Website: macys
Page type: gifting
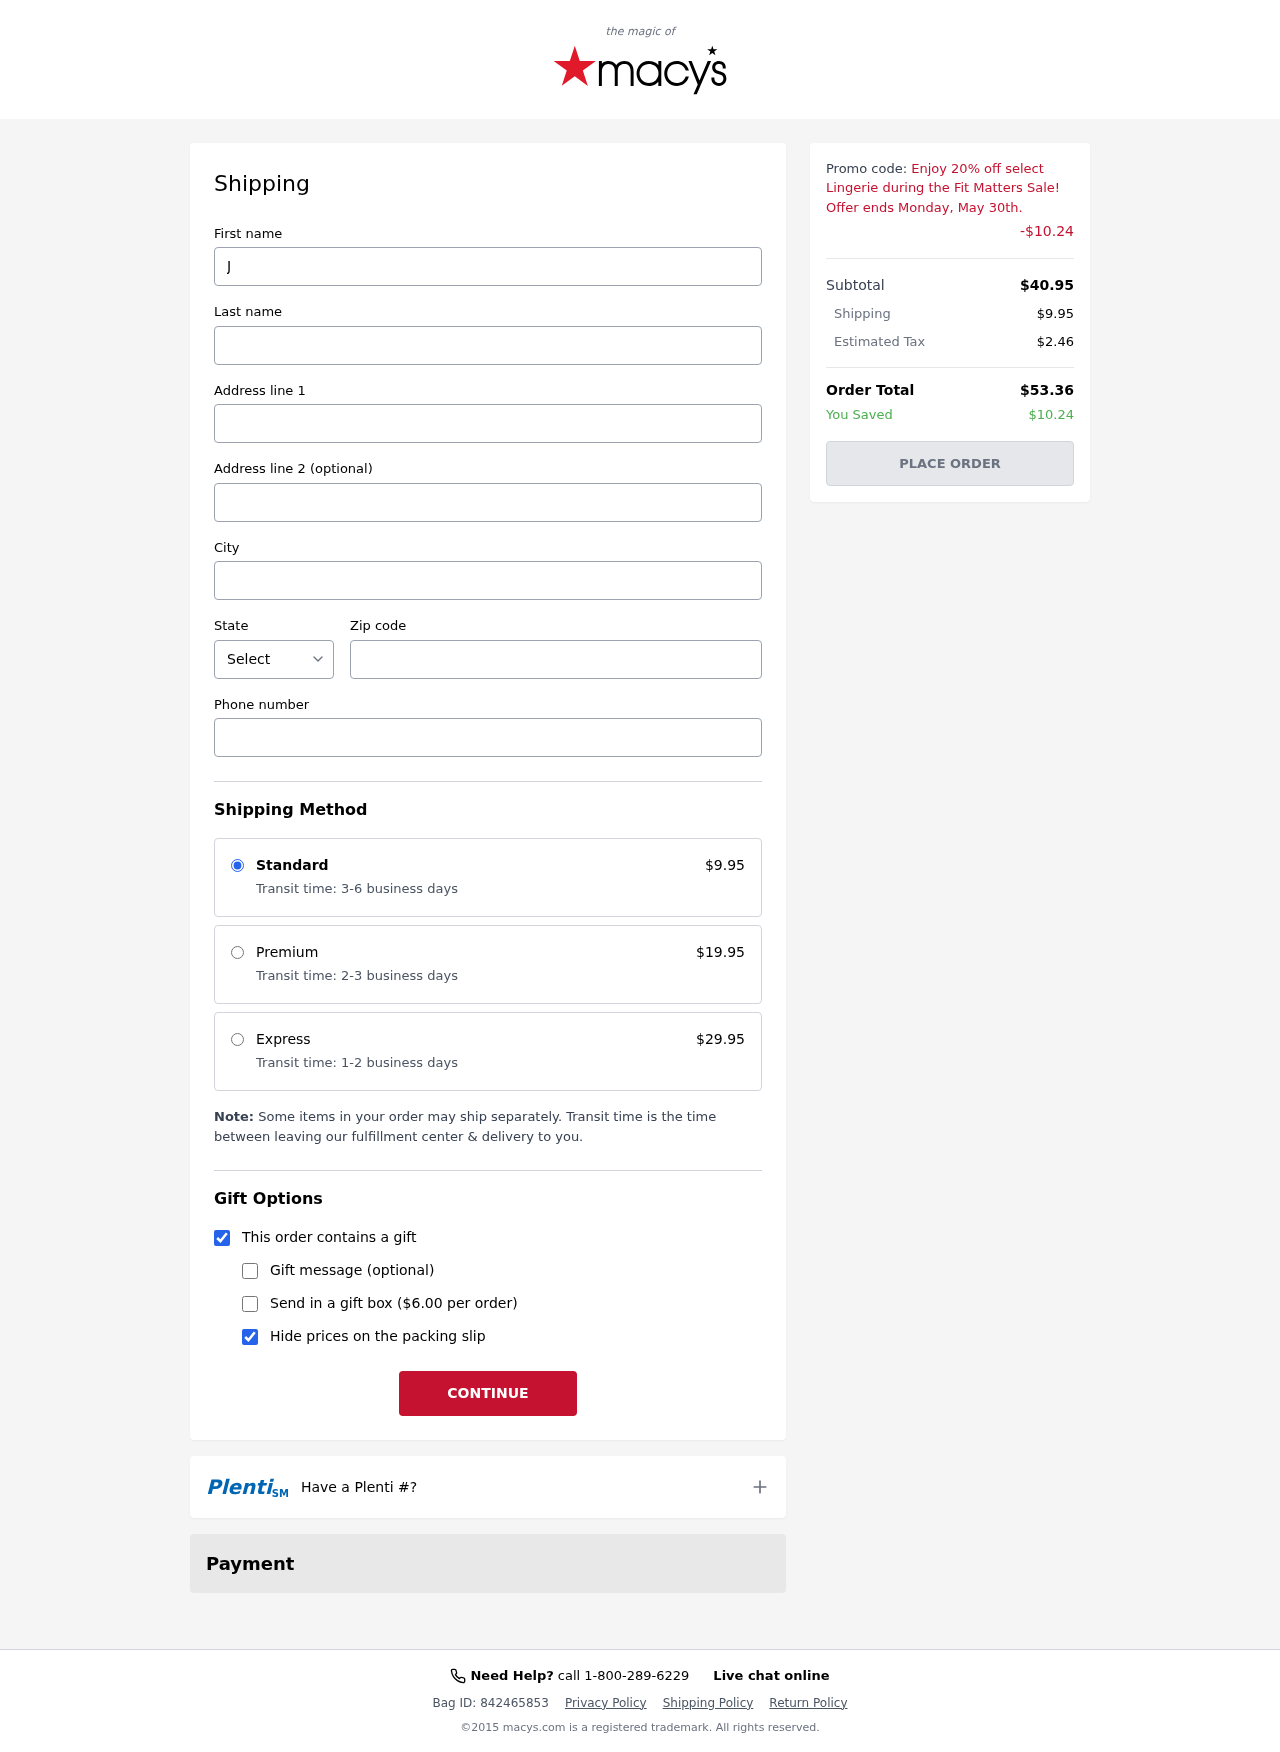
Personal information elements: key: PII_CITY
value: Port Brittneymouth
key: PII_FIRSTNAME
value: Jason
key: PII_LASTNAME
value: Lopez
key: PII_PHONE
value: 2189864653
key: PII_POSTCODE
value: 28763
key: PII_STATE_ABBR
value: MN
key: PII_STREET
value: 25021 Maurice Rapid Apt. 043
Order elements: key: ORDER_SHIPPING_COST
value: $9.95
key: ORDER_DISCOUNT
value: -$10.24
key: ORDER_SUBTOTAL
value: $40.95
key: ORDER_TAX
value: $2.46
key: ORDER_TOTAL
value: $53.36
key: ORDER_SAVINGS
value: $10.24